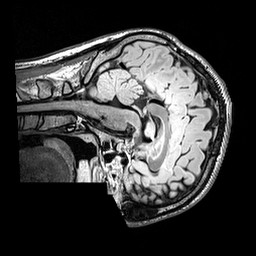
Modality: FLAIR
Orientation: sagittal
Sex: male
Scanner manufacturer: siemens
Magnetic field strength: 3 T
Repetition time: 5 s
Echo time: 0.395 s